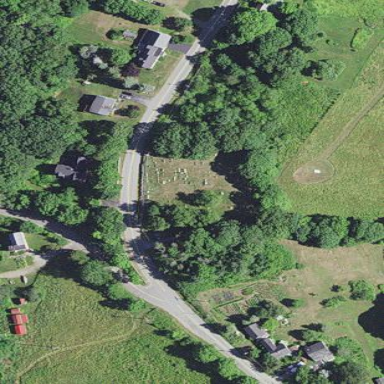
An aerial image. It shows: Cemetery.